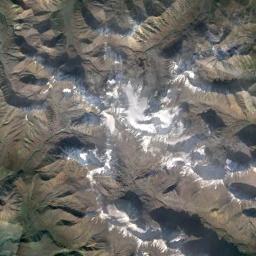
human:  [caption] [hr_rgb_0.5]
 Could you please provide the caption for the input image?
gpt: There is snow on the part of the snowberg .

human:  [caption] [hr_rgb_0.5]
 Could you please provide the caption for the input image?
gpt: The snow berg is consist of bare land and white snow .

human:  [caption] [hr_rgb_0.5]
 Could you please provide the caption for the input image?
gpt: The snowberg is partly covered with snow and ice and the color of the mountain is brown .

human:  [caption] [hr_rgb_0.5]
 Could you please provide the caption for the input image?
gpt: White, Brown, And green transitions from the peaks to the bottom of the peaks in the Snow Mountain Range .

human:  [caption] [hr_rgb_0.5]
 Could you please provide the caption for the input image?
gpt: There are some snow on the snowberg .